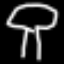
Label: mushroom